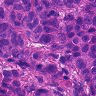
Metastatic tissue present: yes